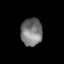
Tissue: lung
Cell type: Epithelial cells
Senescence score: 0.2348
Nuclear area (px): 584
Mean DAPI intensity: 120.051